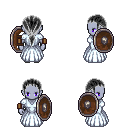
a pixel art fantasy rpg character, female body template, dark elf, purple skin, underdress, teal pants, gray ponytail hairstyle, leather bracers, white slippers, shield, four views (front, back, left, right), 2x2 character sprite sheet, small pixel art, hard edges, no anti-aliasing